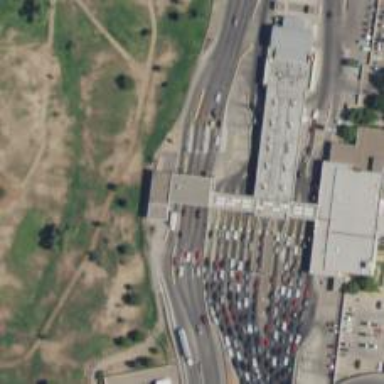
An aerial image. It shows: Border control barrier.